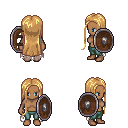
a pixel art fantasy rpg character, female body template, human, dark skin, gray tattered cape, teal pants, light blonde extra-long hairstyle, shield, four views (front, back, left, right), 2x2 character sprite sheet, small pixel art, hard edges, no anti-aliasing